Brain MRI, t1w sequence, axial 2D slice.
Patient: age 40, sex F, weight 95 kg, height 1.95 m
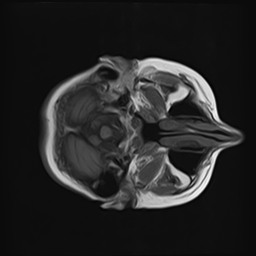